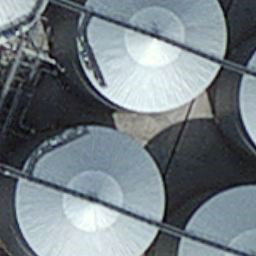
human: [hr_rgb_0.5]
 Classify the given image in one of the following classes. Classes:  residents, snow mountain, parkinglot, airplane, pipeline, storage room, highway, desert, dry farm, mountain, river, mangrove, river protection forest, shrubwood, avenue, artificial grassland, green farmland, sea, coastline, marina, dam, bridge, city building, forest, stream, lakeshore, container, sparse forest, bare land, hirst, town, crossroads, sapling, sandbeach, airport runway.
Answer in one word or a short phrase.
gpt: storage room